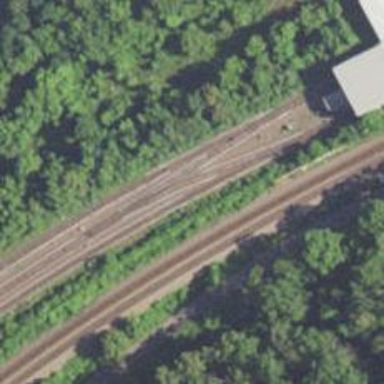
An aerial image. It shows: Electrified rail service yard.